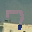
Label: 7